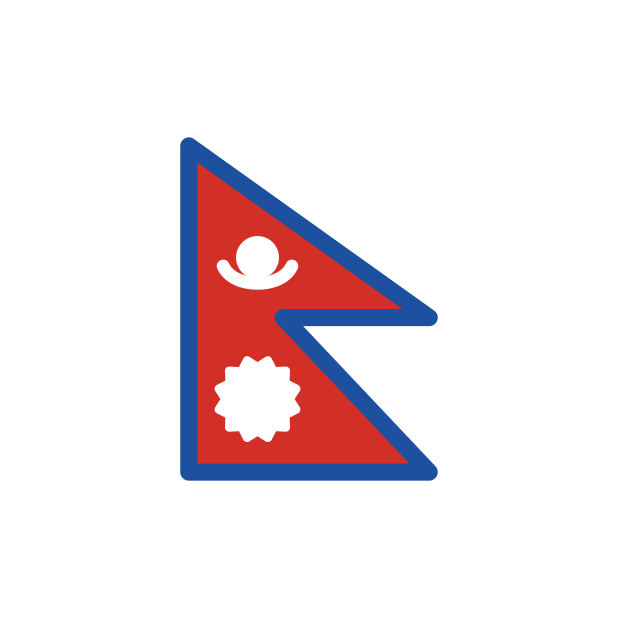
flag: Nepal